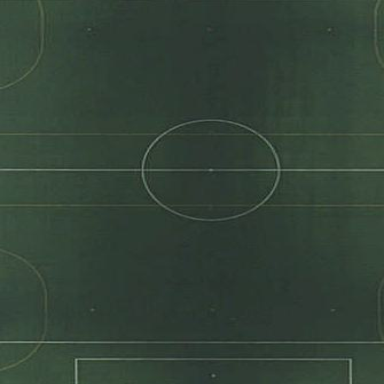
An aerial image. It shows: Soccer pitch for leisureland activities.